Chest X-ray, AP view. Patient: 36 years old, sex F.
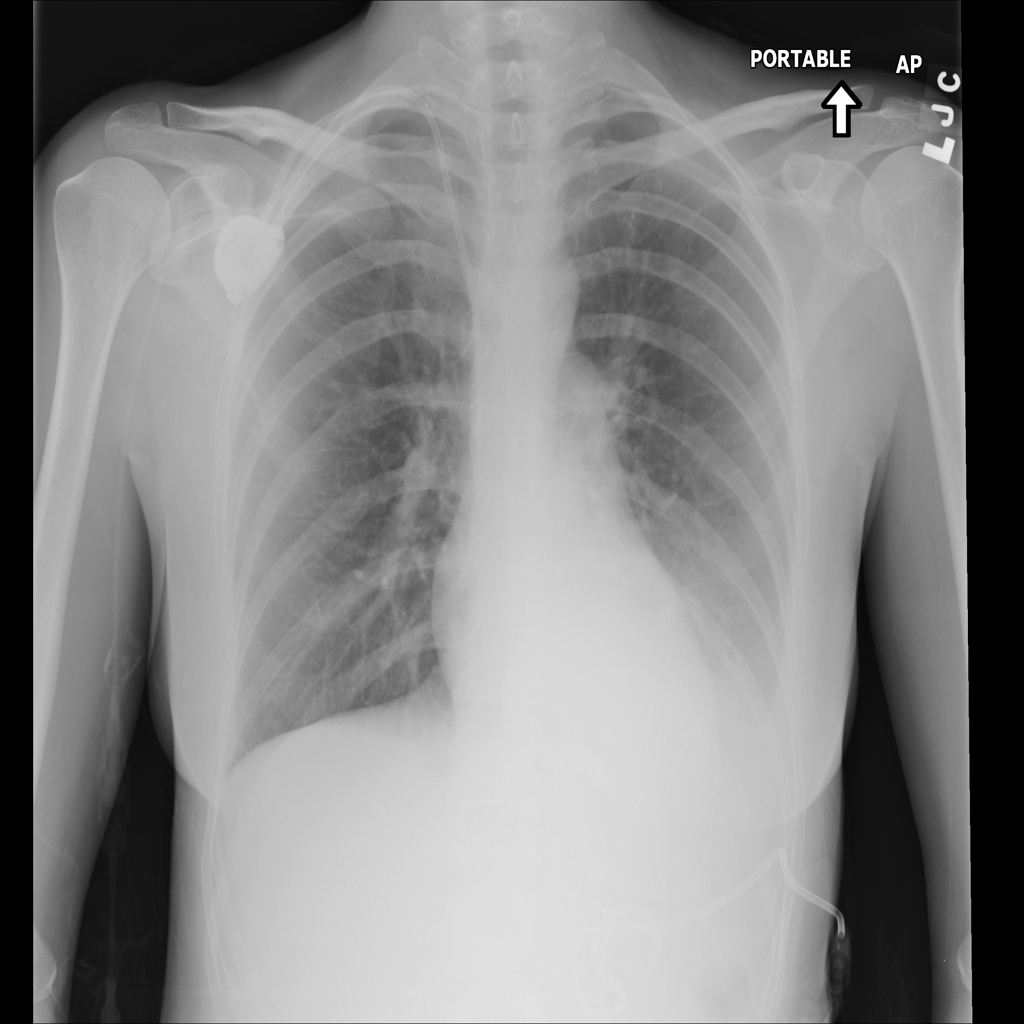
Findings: Effusion